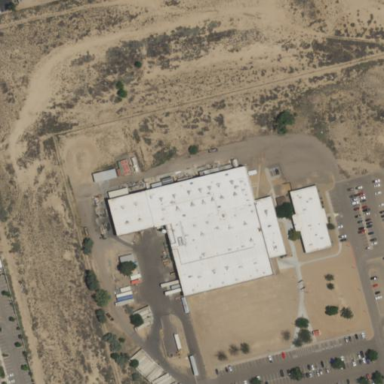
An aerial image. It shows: Warehouse.